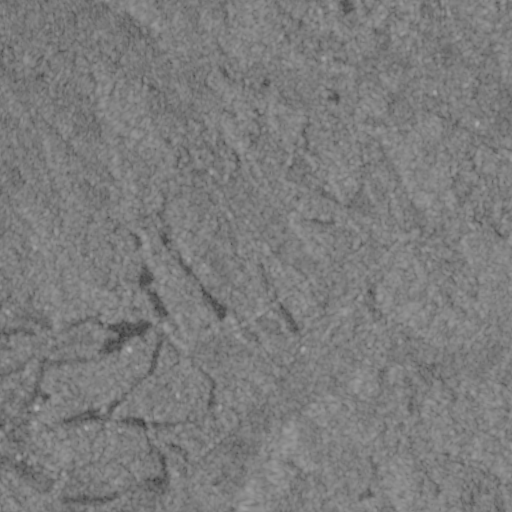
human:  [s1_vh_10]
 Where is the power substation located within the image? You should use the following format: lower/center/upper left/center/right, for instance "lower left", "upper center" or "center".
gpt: The power substation is located in the upper right of the image.
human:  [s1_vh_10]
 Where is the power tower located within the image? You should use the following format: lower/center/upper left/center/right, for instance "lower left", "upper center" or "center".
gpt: The power tower is located in the upper right of the image.
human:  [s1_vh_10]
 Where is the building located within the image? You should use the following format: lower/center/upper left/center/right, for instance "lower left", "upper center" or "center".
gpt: The building is located in the upper right of the image.
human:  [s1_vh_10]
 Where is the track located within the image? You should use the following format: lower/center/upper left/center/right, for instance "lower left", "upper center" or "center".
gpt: There is no track in the image.

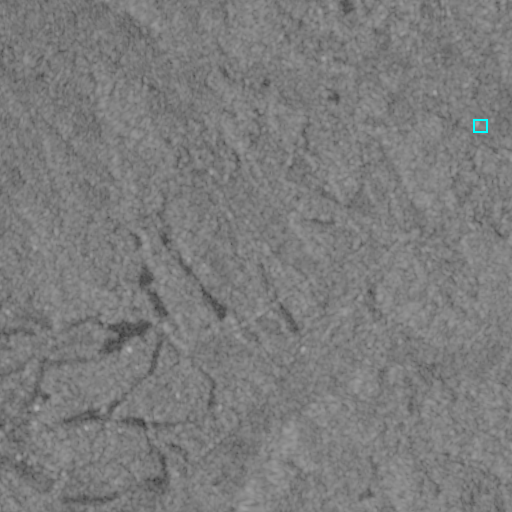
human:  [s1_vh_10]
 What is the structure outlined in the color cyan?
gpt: The structure outlined in cyan is a power substation.
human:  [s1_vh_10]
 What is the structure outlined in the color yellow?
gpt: There is no yellow outline.